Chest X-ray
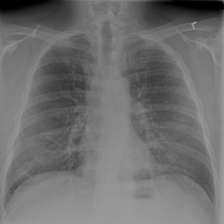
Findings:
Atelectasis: negative
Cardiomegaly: negative
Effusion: negative
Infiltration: negative
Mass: negative
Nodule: negative
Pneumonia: negative
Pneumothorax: negative
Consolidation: negative
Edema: negative
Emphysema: negative
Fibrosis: negative
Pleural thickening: negative
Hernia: negative